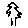
Label: tree